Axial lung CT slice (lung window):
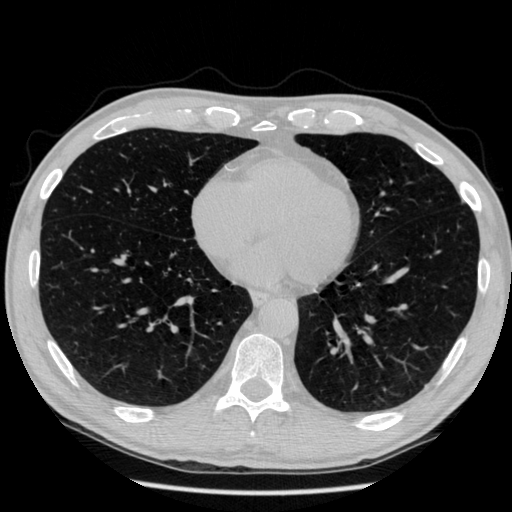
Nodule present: no